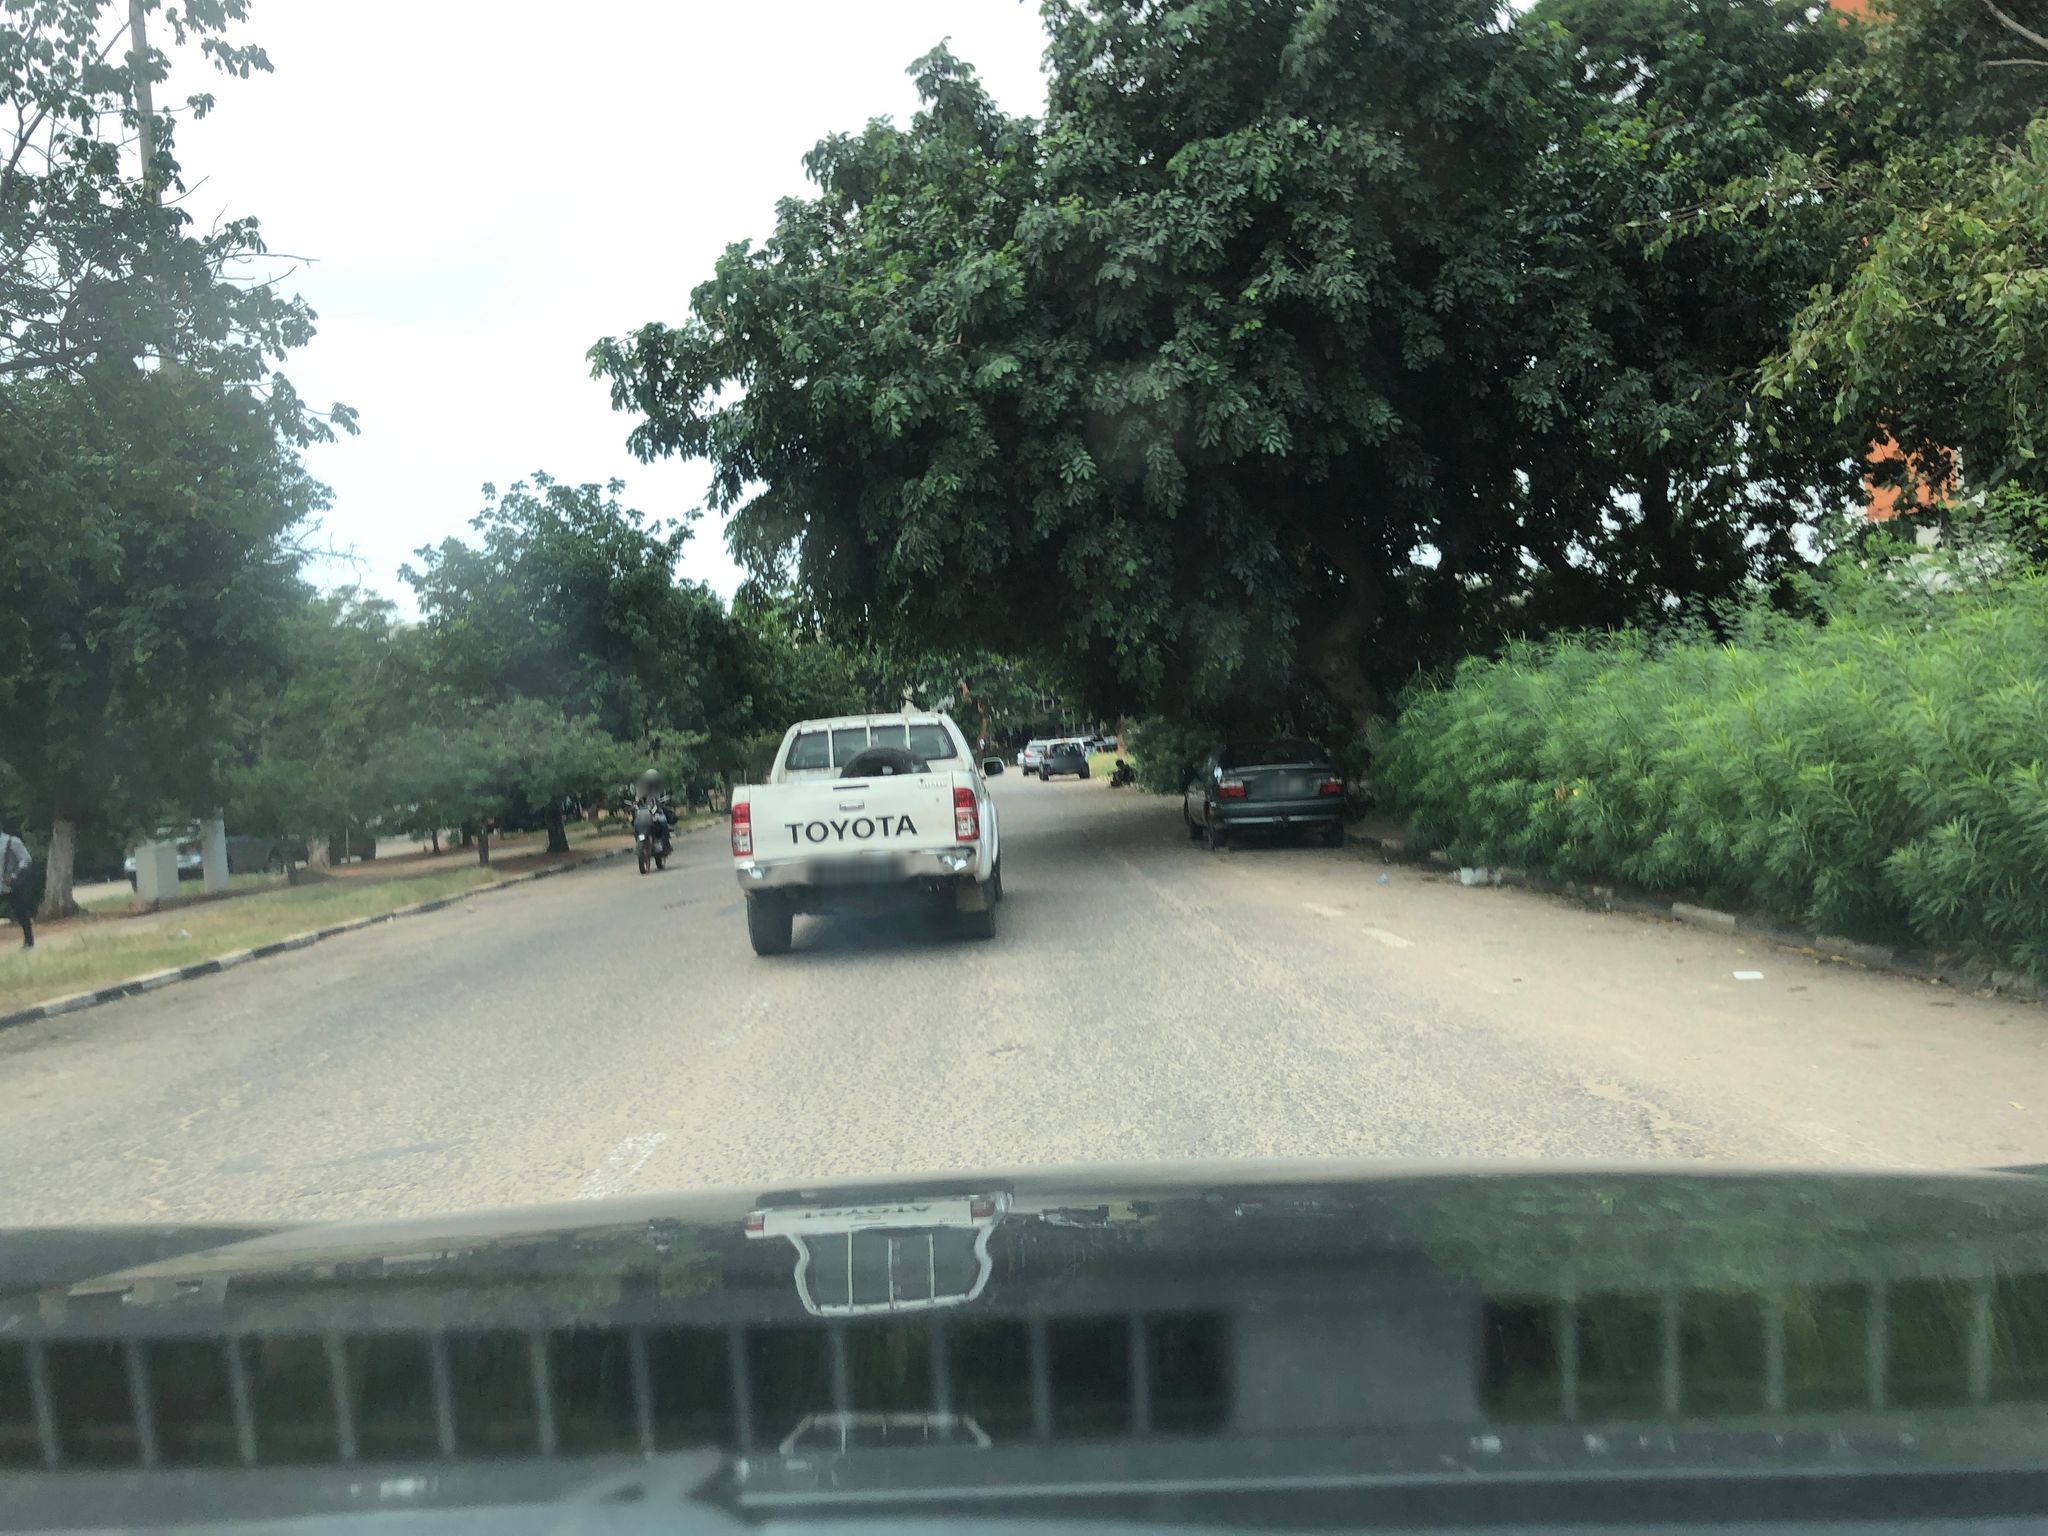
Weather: cloudy
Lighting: day
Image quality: slightly poor
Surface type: driving surface
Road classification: unclassified
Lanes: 2
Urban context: urban centre
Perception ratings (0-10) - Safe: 5.34, Lively: 3.92, Beautiful: 4.67, Boring: 2.99, Depressing: 5.06, Wealthy: 2.7